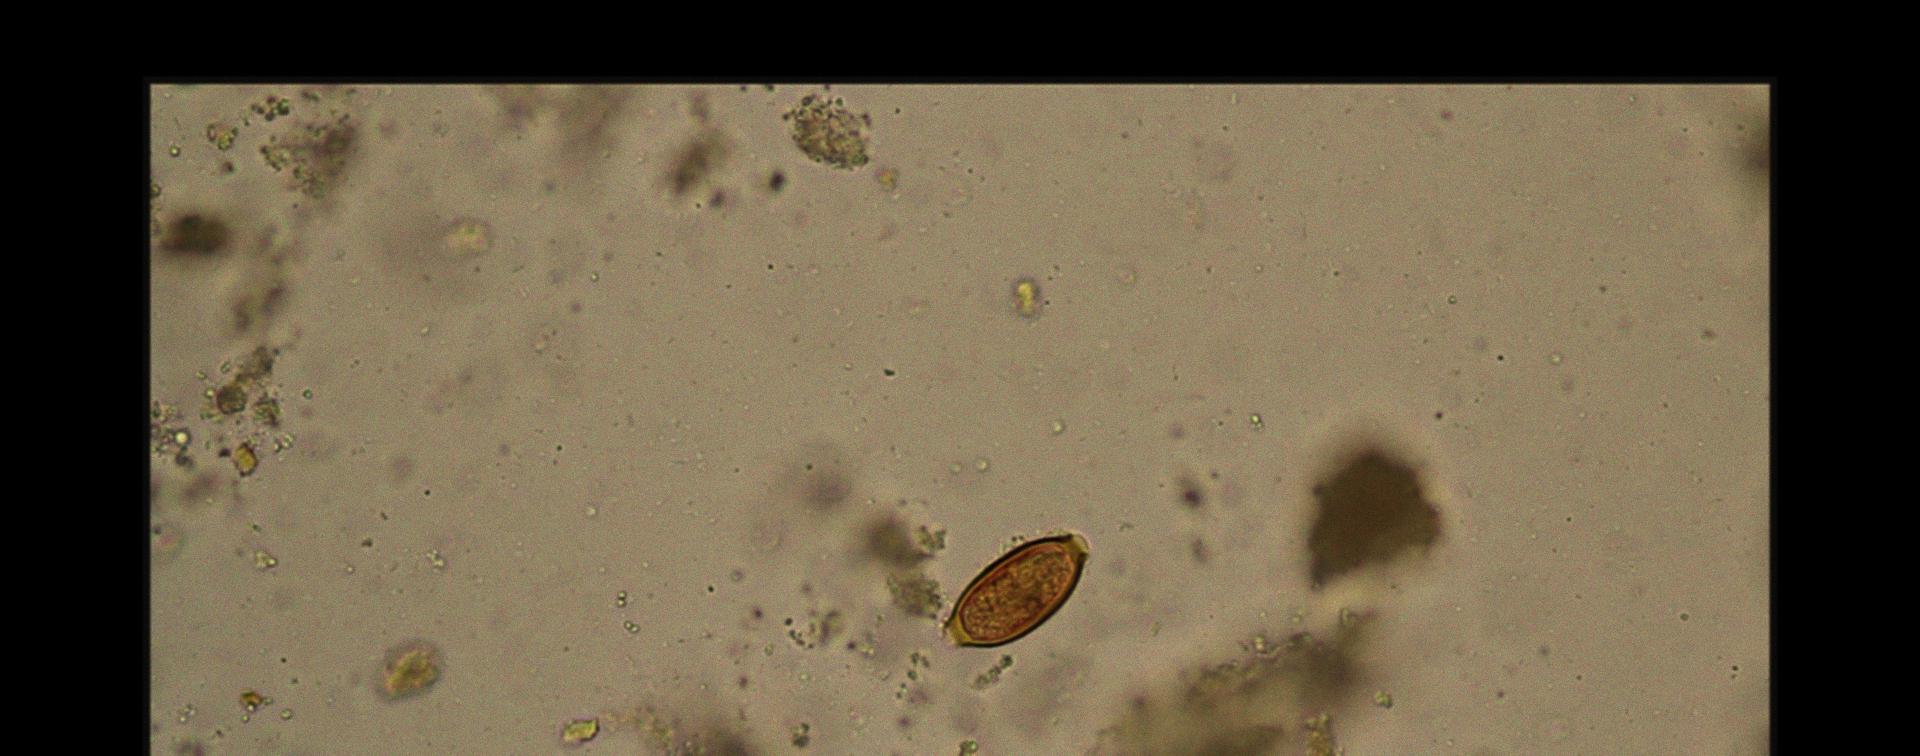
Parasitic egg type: Trichuris trichiura